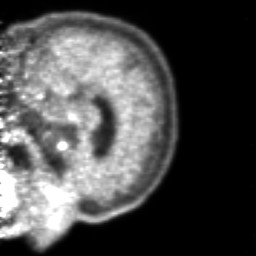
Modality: PET
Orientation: sagittal
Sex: male
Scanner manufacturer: ge